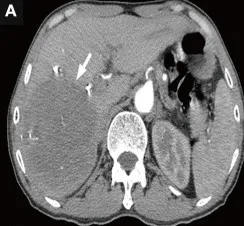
Computed tomography (CT) scans and three-dimensional reconstruction after portal vein embolization (PVE) and multimodality therapy. (A) The tumor remarkably regressed (the white arrow), with complete disappearance of intratumoral enhancement on the artery phase.
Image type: radiology (ct)